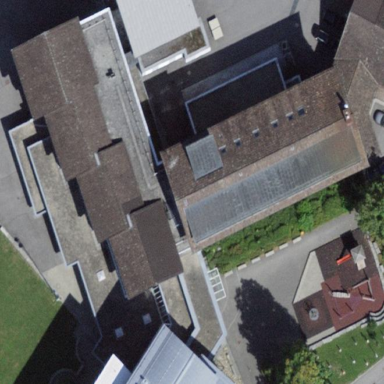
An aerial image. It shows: School building.